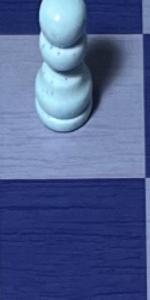
Label: Empty